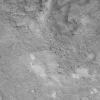
Atmospheric dust classification: not_dusty